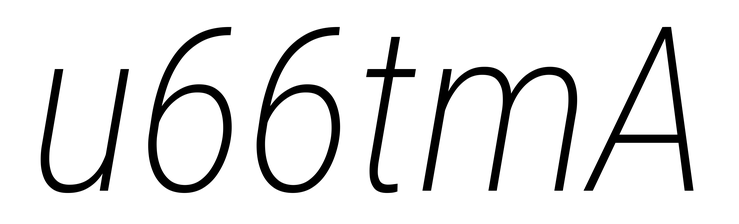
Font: Roboto-Italic_Condensed_ExtraLight_Italic